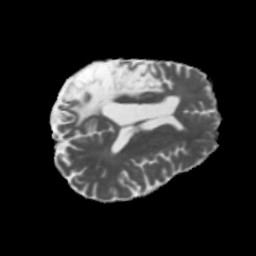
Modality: MD
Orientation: axial
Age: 43
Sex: male
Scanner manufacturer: siemens
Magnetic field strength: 3 T
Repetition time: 5.47 s
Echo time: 0.0854 s